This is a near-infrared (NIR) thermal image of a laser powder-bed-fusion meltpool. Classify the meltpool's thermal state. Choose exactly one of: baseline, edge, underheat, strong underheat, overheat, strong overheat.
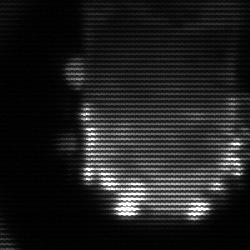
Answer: baseline